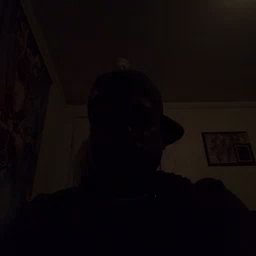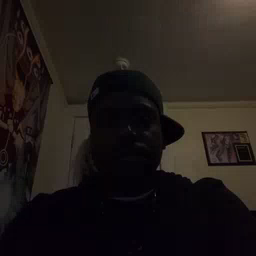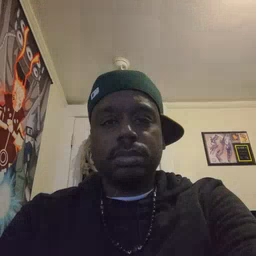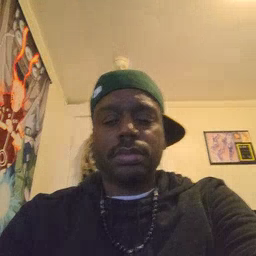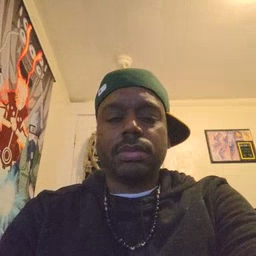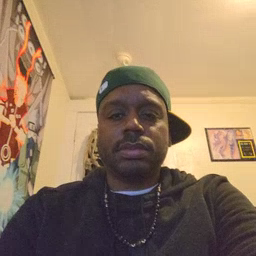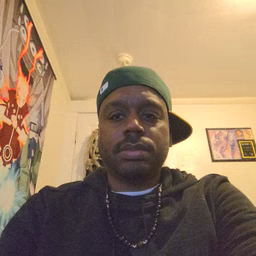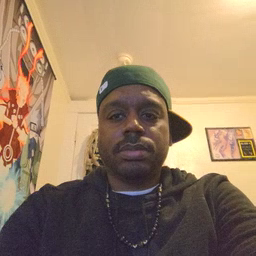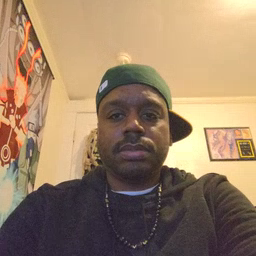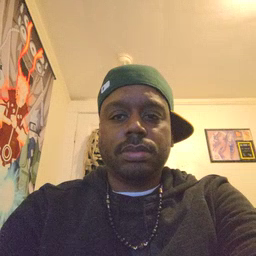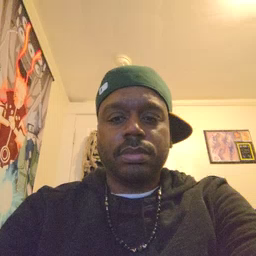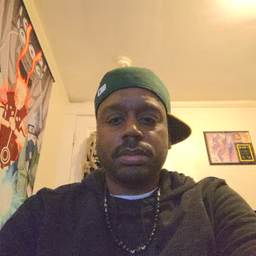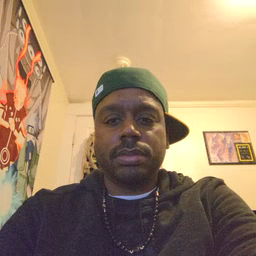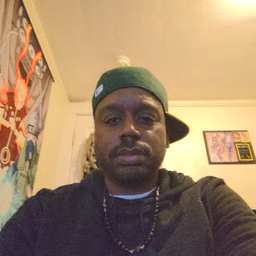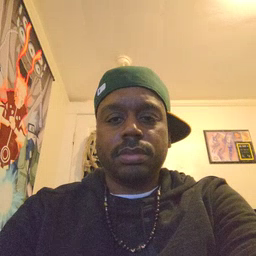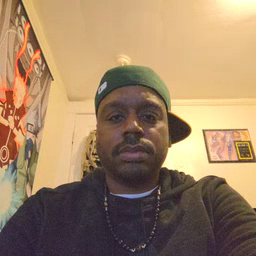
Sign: gum